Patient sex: F
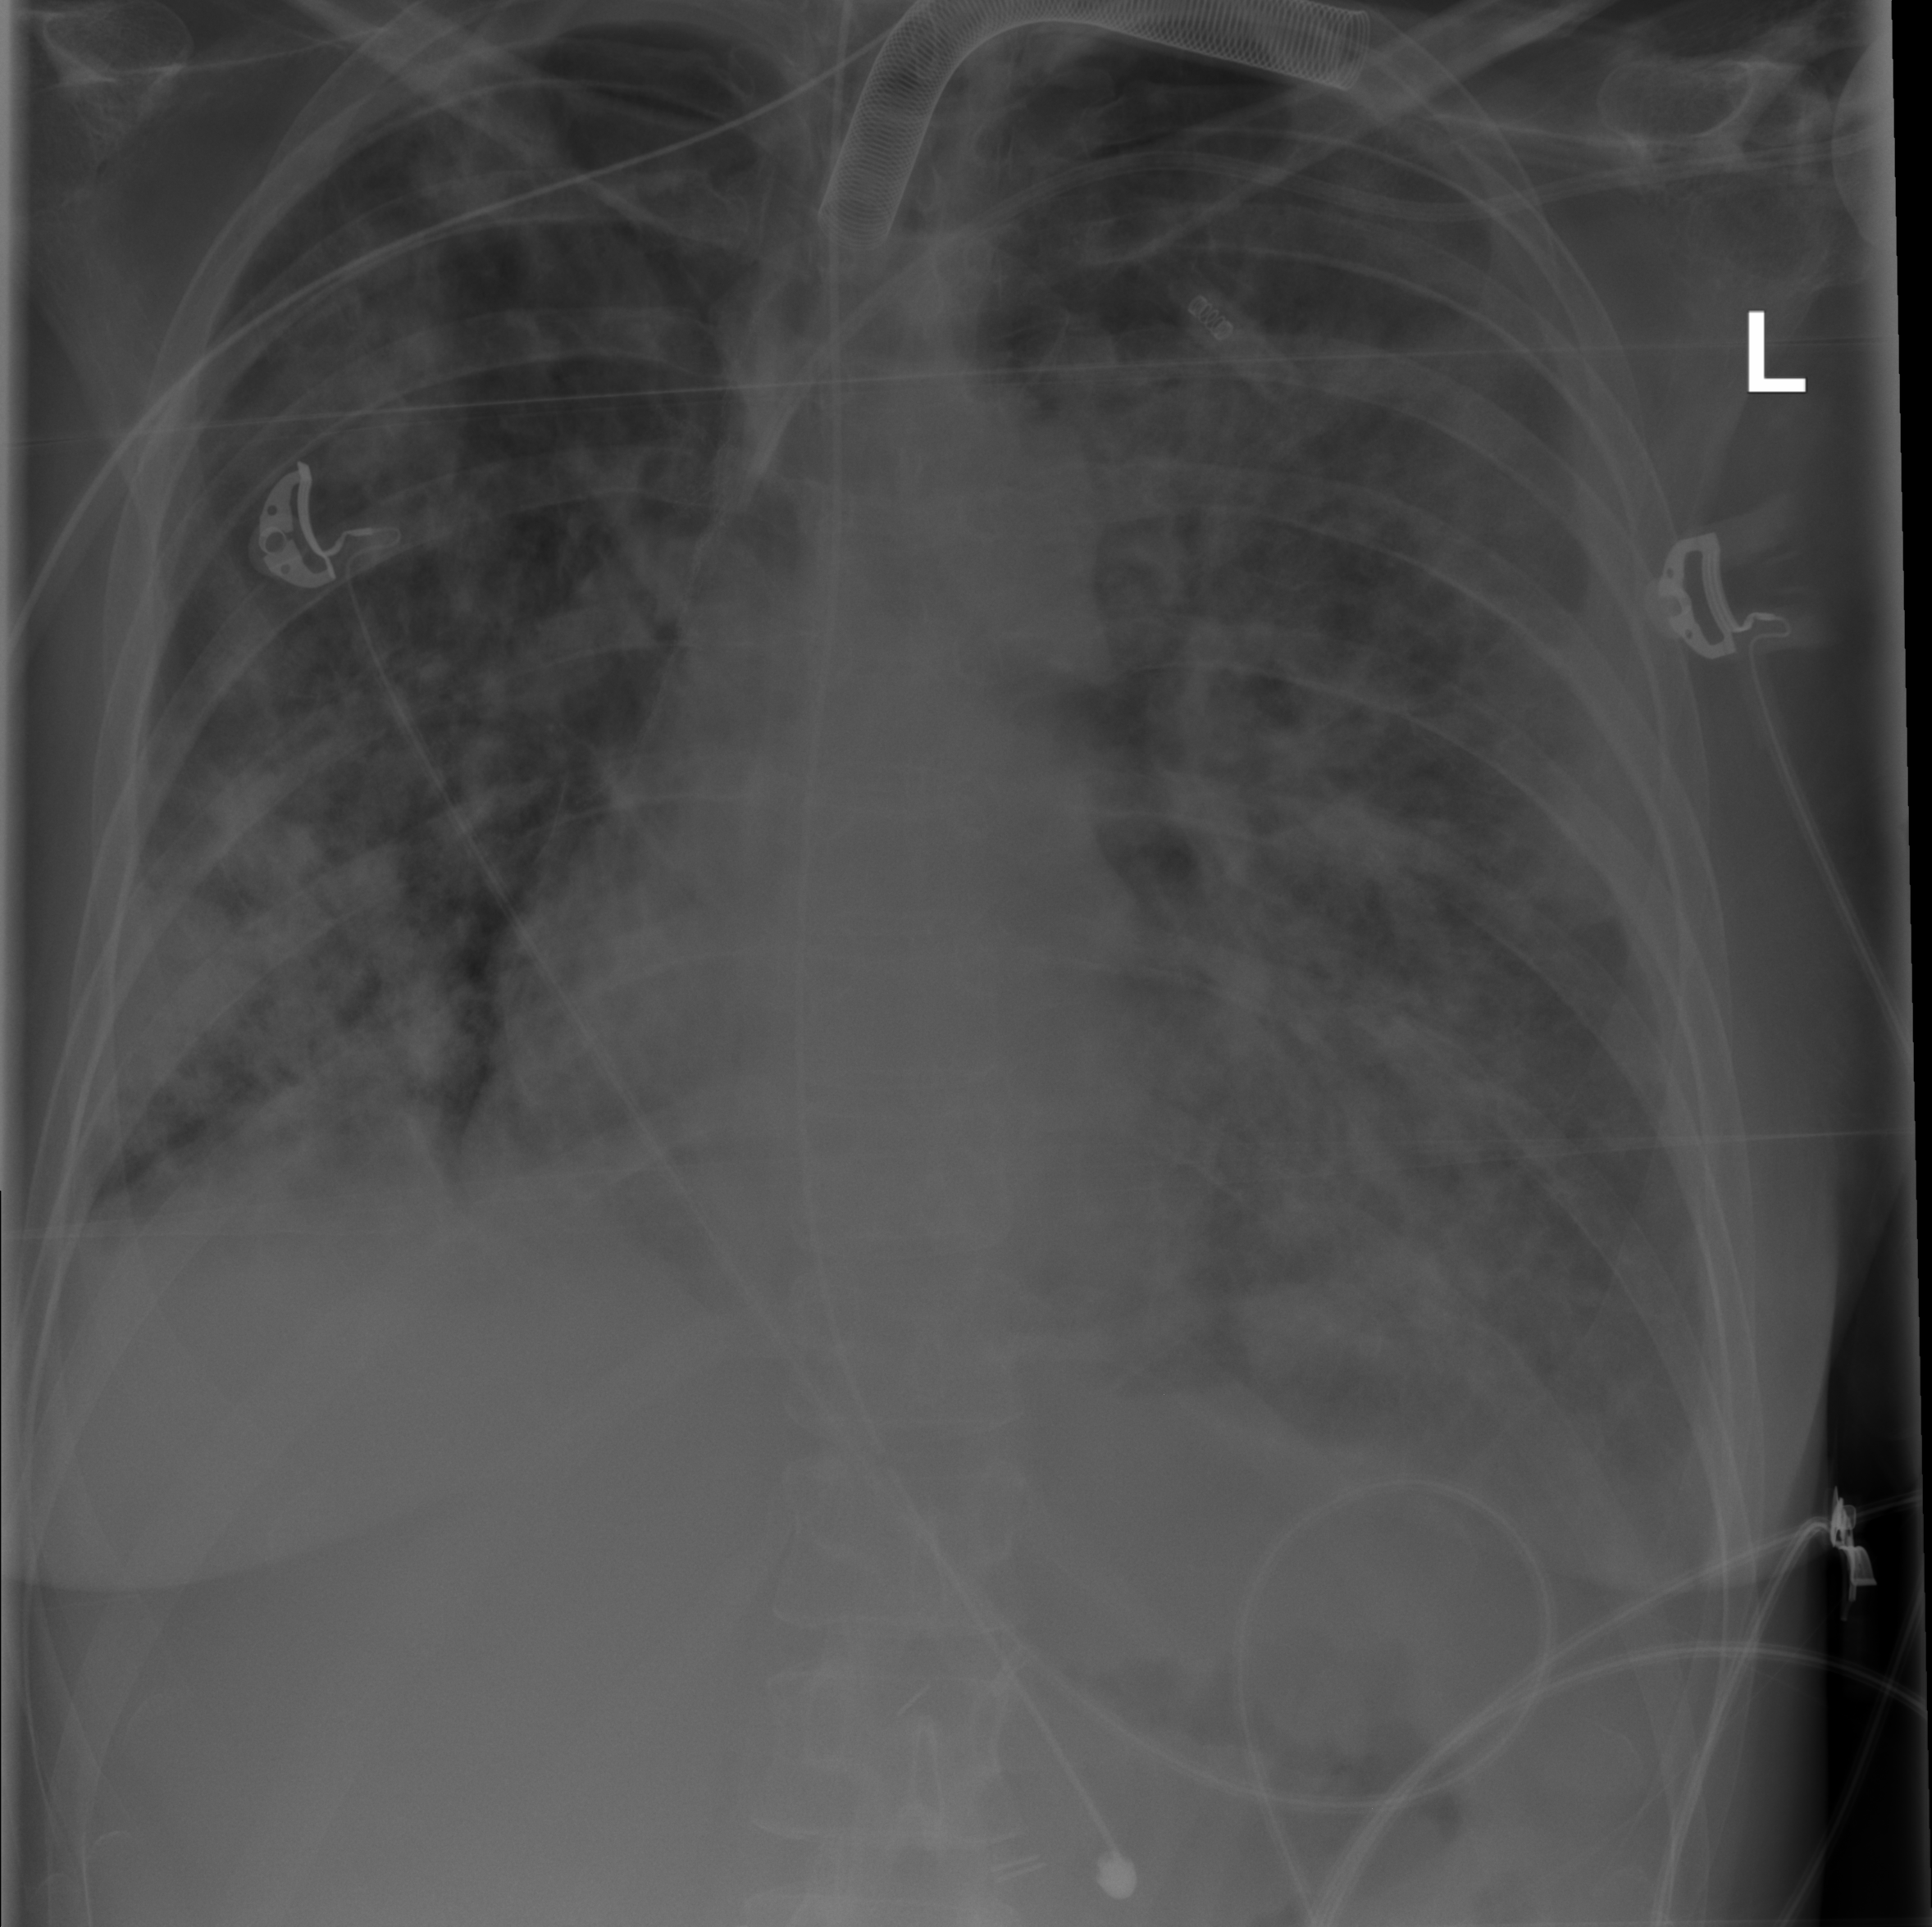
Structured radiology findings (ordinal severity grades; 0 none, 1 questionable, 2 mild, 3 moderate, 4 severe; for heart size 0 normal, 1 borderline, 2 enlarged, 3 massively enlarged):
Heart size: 0
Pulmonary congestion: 2
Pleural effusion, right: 2
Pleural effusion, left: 2
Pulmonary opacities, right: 4
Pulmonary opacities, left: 4
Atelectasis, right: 3
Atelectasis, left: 3